【题型】选择题　【知识点】立体几何　【难度】easy
\textbf{即学即练} 过球的半径的中点，作一个垂直于这条半径的截面，则这截面圆的半径是球半径的( \   \ )

A. $\frac{1}{2}$;
B. $\frac{\sqrt{2}}{2}$;
C. $\frac{\sqrt{3}}{2}$;
D. $\frac{\sqrt{2}}{3}$.
【解答】
【答案】C

【分析】根据球的截面圆半径$r$、球半径$R$、球心与截面圆距离$d$满足的关系式$R^{2}=r^{2}+d^{2}$即可求解.

【详解】设球的半径为$R$，过球$O$半径$OP$中点$O_{1}$且垂直于半径$OP$的球$O$的截面圆$O_{1}$半径为$r$，

则由题球心$O$与截面圆距离为$OO_{1}=\frac{1}{2}R$，故截面圆$O_{1}$的半径为$r=\sqrt{R^{2}-\left(\frac{R}{2}\right)^{2}}=\frac{\sqrt{3}}{2}R$，

所以截面圆$O_{1}$的半径是球$O$半径的$\frac{\sqrt{3}}{2}$.

故选：C.
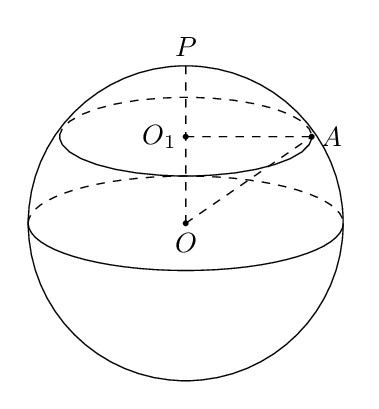